Question: I am creating a classic shooter style game from scratch using C and SDL. I seem to run into an issue I can't figure out.
When I try to rotate the world geometry around the player it seems that it is not rotating correctly.
In theory the distance between the player and the vertex should remain constant after I perform the rotation, but it seems it doesn't in my code.
I've included relevant parts of my code below and a gif of what is happening.
I'd like to understand whats going on here and some guidance on how I can fix it.

'''
for (unsigned s = 0; s < sect->npoints; s++)
{
// Transform vertex relative to the player view.
// This will move the room relative to the player.
float vx1 = sect->vertex[s].x - player.where.x;
float vx2 = sect->vertex[s+1].x - player.where.x;
float vy1 = sect->vertex[s].y - player.where.y;
float vy2 = sect->vertex[s+1].y - player.where.y;
float test1 = vx1 * vx1 + vy1 * vy1;
float test2 = vx2 * vx2 + vy2 * vy2;
printf("%f %f
", sqrt(test1), sqrt(test2));
// Rotate the room to the correct orientation using geometry of rotation
// We want to find t (tx1, tz1) coordinates given the players current orientation.
// P == player, v == the vertex in the sector
// )8 == the angle of the player
//
// We can get tx1 = vx1 * player cos - vy1 * player sin
// and get tz1 = vx1 * player sin - vy1 * player cos
// |............................
// ^|...t (tx1, tz1).............
// ||../........v (vx1, vy1).....
// y|./..........................
// 0|P)8.........................
// L-----------------------------
// 0 x -->
float pcos = player.anglecos;
float psin = player.anglesin;
float tx1 = vx1 * psin - vy1 * pcos;
float tz1 = vx1 * pcos - vy1 * psin;
float tx2 = vx2 * psin - vy2 * pcos;
float tz2 = vx2 * pcos - vy2 * psin;
test1 = tx1 * tx1 + tz1 * tz1;
test2 = tx2 * tx2 + tz2 * tz2;
printf("%f %f %f
", sqrt(test1), sqrt(test2), player.angle);
...
// Perform the perspective transformation.
// This will make sure the correct field of view is being used.
// TOOD: Adjustible FOV
float xscale1 = hfov / tz1;
float yscale1 = vfov / tz1;
float xscale2 = hfov / tz2;
float yscale2 = vfov / tz2;
int x1 = ScreenWidth / 2 - (int)(tx1 * xscale1);
int x2 = ScreenWidth / 2 - (int)(tx2 * xscale2);
...
int ya = (x - x1) * (y2a-y1a) / (x2-x1) + y1a;
int yb = (x - x1) * (y2b-y1b) / (x2-x1) + y1b;
int cya = clamp(ya, ytop[x], ybottom[x]); // top
int cyb = clamp(yb, ytop[x], ybottom[x]); // bottom
rendervline(x, cya, cyb, wall_color);
}
...
// Elsewhere where I handle movement
// mouse aiming
int x, y;
SDL_GetRelativeMouseState(&x,&y);
player.angle += x * 0.03f;
...
player.anglesin = sinf(player.angle);
player.anglecos = cosf(player.angle);
'''
And some sample output for the distance between player and a vertex of an edge.
'''
28.635642 31.304952
29.442936 29.505904 0.070000
'''
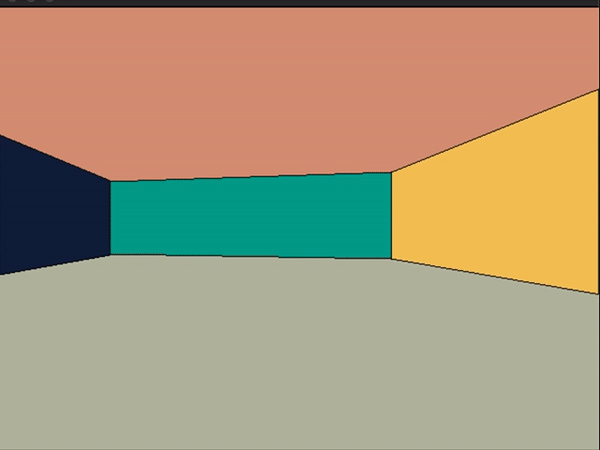
Answer: I was close the issue was I was subtracting instead of adding for calculating the z axis.
'''
float tx1 = vx1 * psin - vy1 * pcos;
float tz1 = vx1 * pcos - vy1 * psin;
float tx2 = vx2 * psin - vy2 * pcos;
float tz2 = vx2 * pcos - vy2 * psin;
'''
This should have been this.
'''
float tx1 = vx1 * psin - vy1 * pcos;
float tz1 = vx1 * pcos + vy1 * psin;
float tx2 = vx2 * psin - vy2 * pcos;
float tz2 = vx2 * pcos + vy2 * psin;
'''